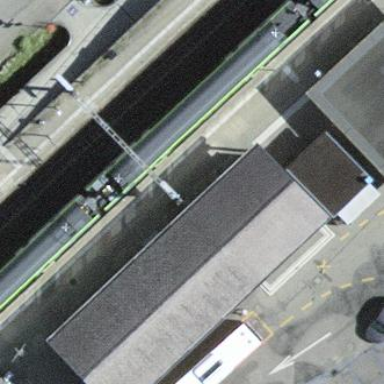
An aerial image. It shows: Train station building.